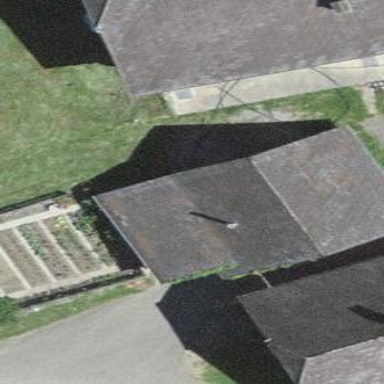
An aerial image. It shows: Barn.